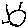
Label: sun